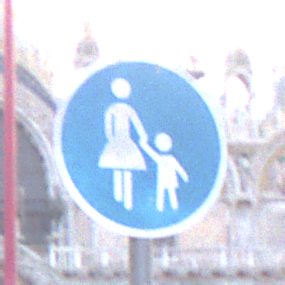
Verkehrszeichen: Gehweg
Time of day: SunriseSunset
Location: Outdoor (Urban)
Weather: PartlyCloudy
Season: NotSpecified
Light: Natural